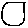
Label: circle